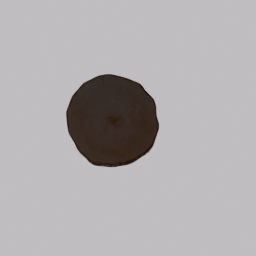
Label: nature